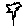
Label: flower